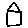
Label: house